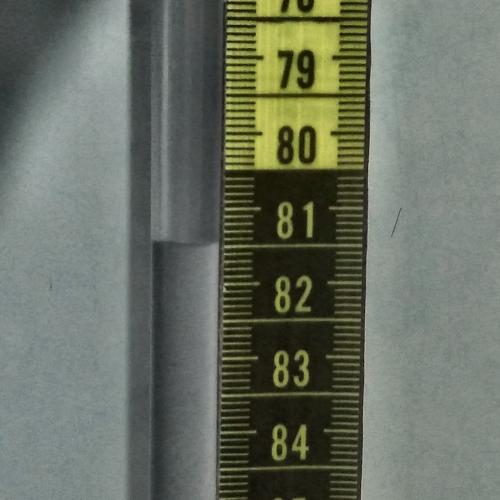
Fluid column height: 81.5 cm